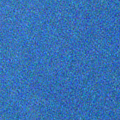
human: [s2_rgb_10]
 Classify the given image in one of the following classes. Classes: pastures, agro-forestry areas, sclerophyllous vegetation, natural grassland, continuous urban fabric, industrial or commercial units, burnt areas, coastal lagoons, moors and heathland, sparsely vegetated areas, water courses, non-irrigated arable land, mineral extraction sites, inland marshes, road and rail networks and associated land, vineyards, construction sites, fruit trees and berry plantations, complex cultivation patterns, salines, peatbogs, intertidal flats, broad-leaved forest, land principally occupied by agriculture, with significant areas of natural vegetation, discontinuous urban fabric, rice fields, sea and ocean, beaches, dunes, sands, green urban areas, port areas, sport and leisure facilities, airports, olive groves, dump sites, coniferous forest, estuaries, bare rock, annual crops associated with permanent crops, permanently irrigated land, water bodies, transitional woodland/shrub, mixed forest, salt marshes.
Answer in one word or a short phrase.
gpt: sea and ocean